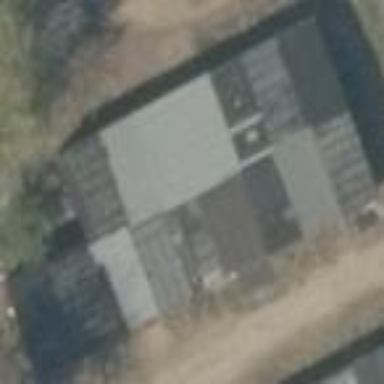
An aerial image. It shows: Group of garages.